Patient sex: F
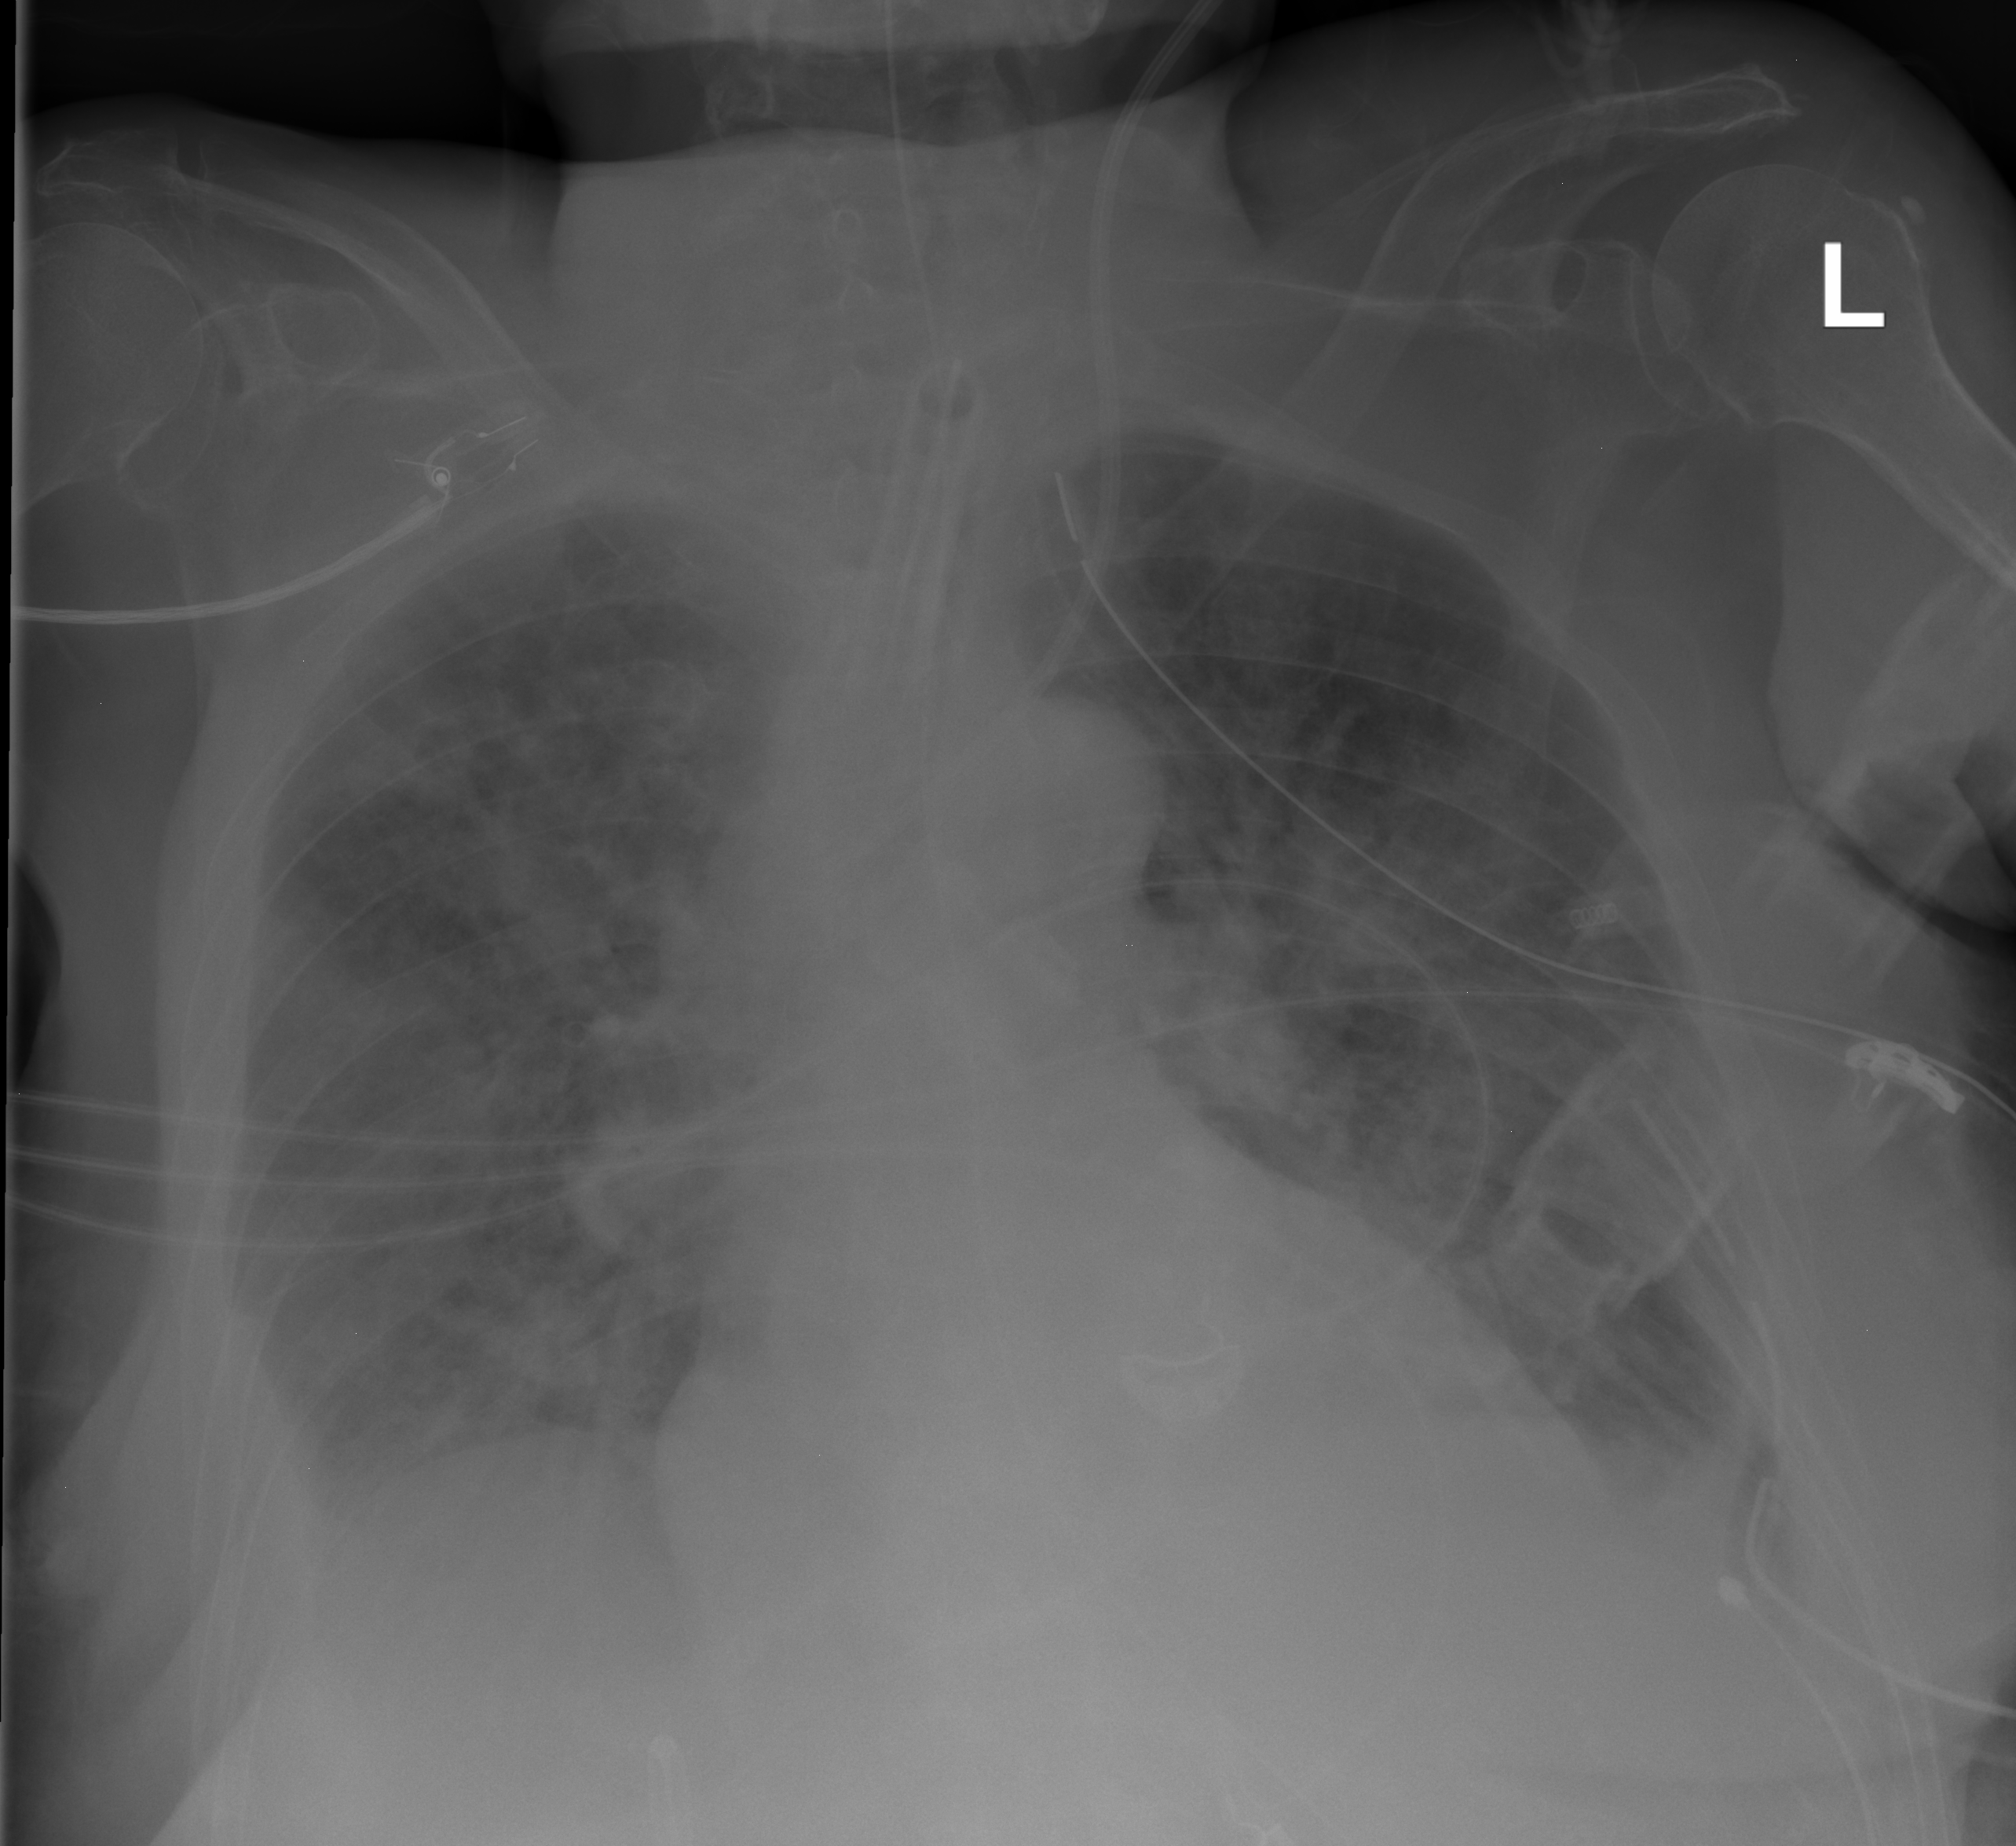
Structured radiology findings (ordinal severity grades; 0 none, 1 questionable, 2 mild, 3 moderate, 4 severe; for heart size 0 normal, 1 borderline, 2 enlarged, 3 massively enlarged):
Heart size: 1
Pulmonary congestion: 0
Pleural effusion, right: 2
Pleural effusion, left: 2
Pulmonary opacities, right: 3
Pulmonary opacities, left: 3
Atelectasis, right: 3
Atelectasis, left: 3